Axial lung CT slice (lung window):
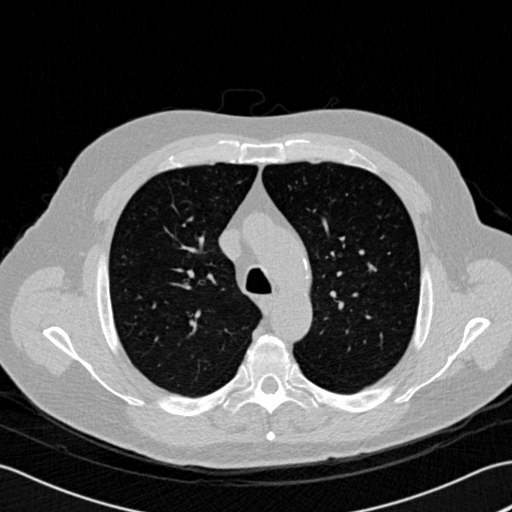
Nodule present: no